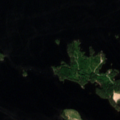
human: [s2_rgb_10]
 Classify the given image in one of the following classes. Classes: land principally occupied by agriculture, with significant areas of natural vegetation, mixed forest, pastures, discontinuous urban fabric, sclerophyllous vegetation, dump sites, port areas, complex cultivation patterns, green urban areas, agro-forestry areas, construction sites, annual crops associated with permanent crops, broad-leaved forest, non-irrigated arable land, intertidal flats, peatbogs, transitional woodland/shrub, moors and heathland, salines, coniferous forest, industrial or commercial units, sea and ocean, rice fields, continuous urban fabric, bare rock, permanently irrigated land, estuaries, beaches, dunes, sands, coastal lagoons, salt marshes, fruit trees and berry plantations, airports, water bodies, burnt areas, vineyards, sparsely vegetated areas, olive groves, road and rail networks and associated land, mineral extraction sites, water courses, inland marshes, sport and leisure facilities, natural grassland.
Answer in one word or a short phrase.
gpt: coniferous forest, mixed forest, water bodies